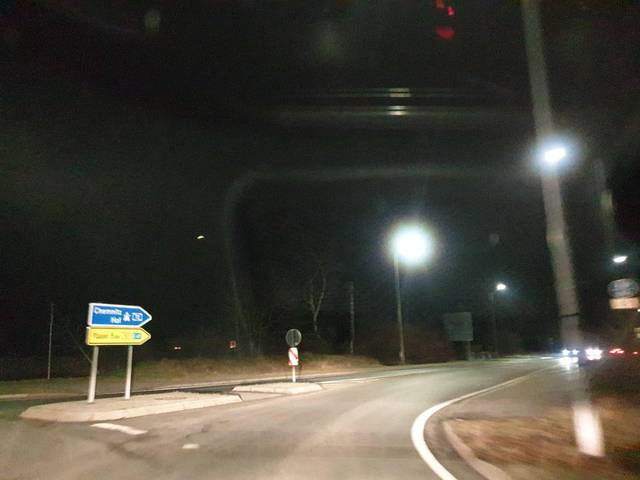
Region: Germany
Coordinates: 50.536, 12.101